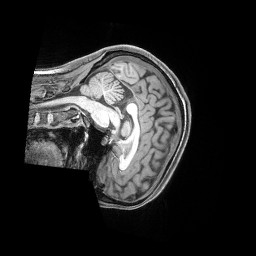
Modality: T1w
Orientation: sagittal
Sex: female
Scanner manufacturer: siemens
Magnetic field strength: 3 T
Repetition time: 2.4 s
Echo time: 0.00222 s